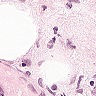
Metastatic tissue present: no